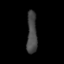
Tissue: lung
Cell type: Epithelial cells
Senescence score: 0.2101
Nuclear area (px): 419
Mean DAPI intensity: 69.516